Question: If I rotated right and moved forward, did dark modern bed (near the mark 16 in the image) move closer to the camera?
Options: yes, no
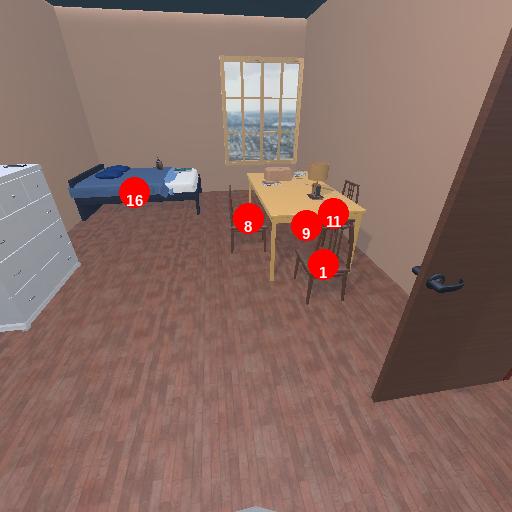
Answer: yes